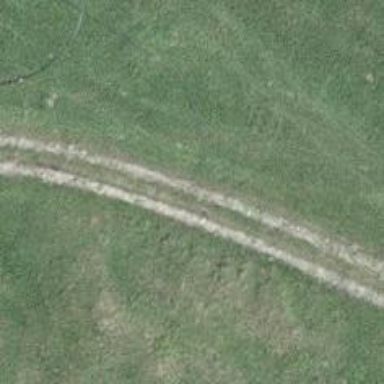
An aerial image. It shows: Track with grade 4 tracktype.